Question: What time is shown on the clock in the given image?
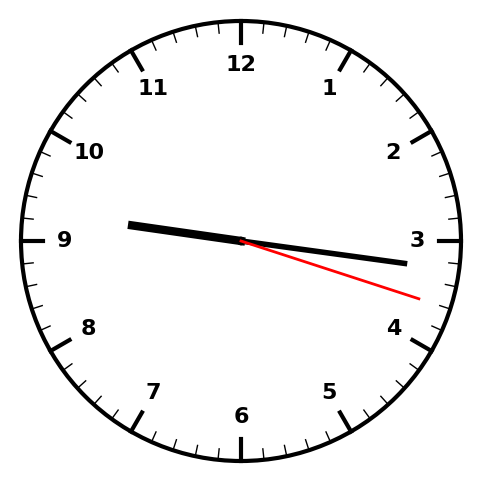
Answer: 09:16:18